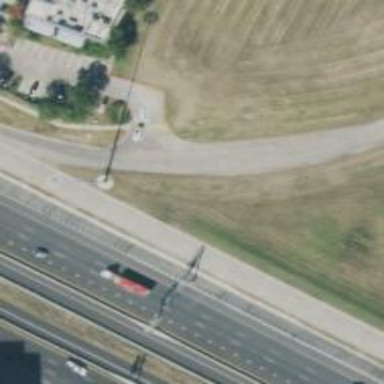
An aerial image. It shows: Secondary link road.